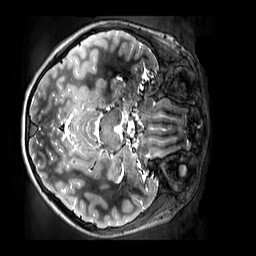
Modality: T2w
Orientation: axial
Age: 12
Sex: female
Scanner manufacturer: siemens
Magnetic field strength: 3 T
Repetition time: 3.2 s
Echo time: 0.408 s